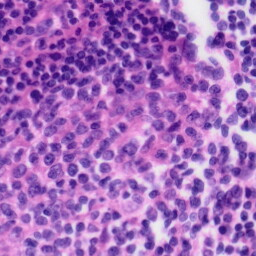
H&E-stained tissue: Tonsil